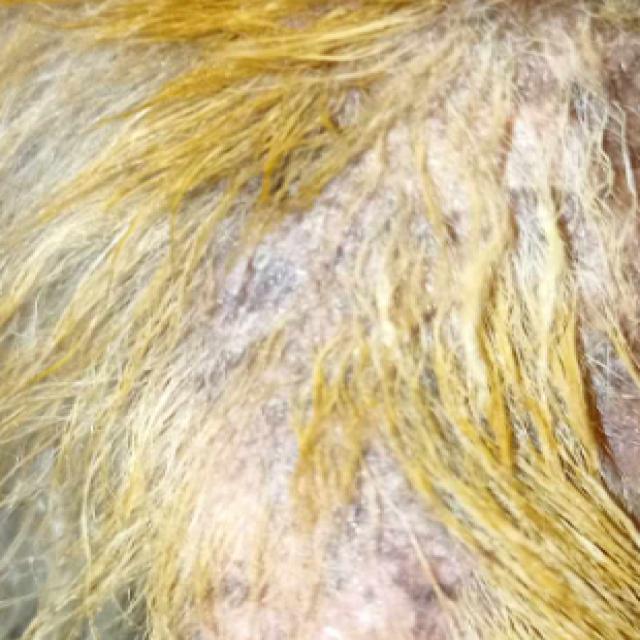
Canine demodicosis (Demodex mange) — caused by Demodex canis mites. Presents with alopecia, follicular papules, pustules, and comedones. Often localized on face and forelimbs.